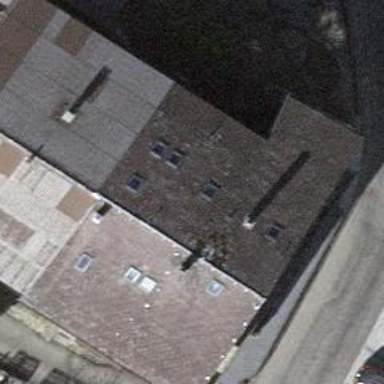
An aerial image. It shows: Terrace building.